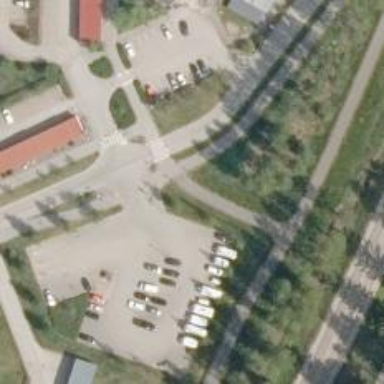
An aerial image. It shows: Asphalt cycleway.